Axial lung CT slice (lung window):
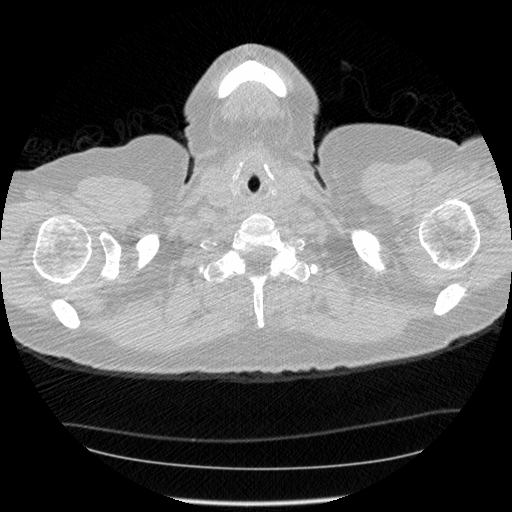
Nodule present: no